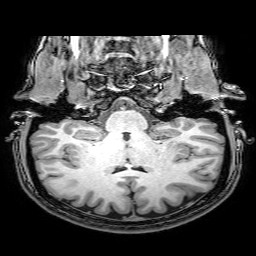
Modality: T1w
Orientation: sagittal
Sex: female
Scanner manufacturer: philips
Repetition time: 0.008179 s
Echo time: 0.00375 s